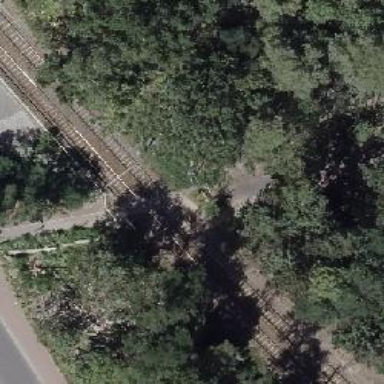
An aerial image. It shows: Uncontrolled tram railway crossing.